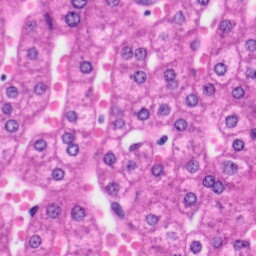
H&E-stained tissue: Liver